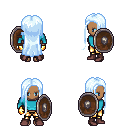
a pixel art fantasy rpg character, female body template, human, dark skin, teal long-sleeve shirt, gold greaves, white cyan extra-long hairstyle, gold gloves, maroon shoes, shield, four views (front, back, left, right), 2x2 character sprite sheet, small pixel art, hard edges, no anti-aliasing